Question: I have There PHP File getting Data From MySQL Database called:
the clubs.php list all clubs from 'tbleclubs' table and it looks like:
clubs.php
'''
$database = new Database();
$res = $Db->query("SELECT * FROM tblclubs");
foreach ($res as $dataRow): ?>
<span><?php echo $dataRow['id']; ?></span>
<span><a hrer=""><?php echo $dataRow['name']; ?> </a></span>
<?php endforeach; ?>
'''
and club.php listing all players in a club from 'tblclub' table
club.php
'''
$database = new Database();
$res = $Db->query("SELECT * FROM tblpclub");
foreach ($res as $dataRow): ?>
<span><?php echo $dataRow['id']; ?></span>
<span><a hrer=""><?php echo $dataRow['name']; ?> </a></span>
<?php endforeach; ?>
'''
and finally the 'player.php' is from 'tbleplayer':
player.php
'''
$database = new Database();
$res = $Db->query("SELECT * FROM tblplayers");
foreach ($res as $dataRow): ?>
<span><?php echo $dataRow['id']; ?></span>
<span><a hrer=""><?php echo $dataRow['name']; ?> </a></span>
<?php endforeach; ?>
'''
I have set up a Foreign Key(FK) for tblclub as 'clubs_id' and for tblplayers as 'club_id'.
Now, my question is, how can I dynamically navigate to each selected item in next page like:
clubs->club->player
Thanks

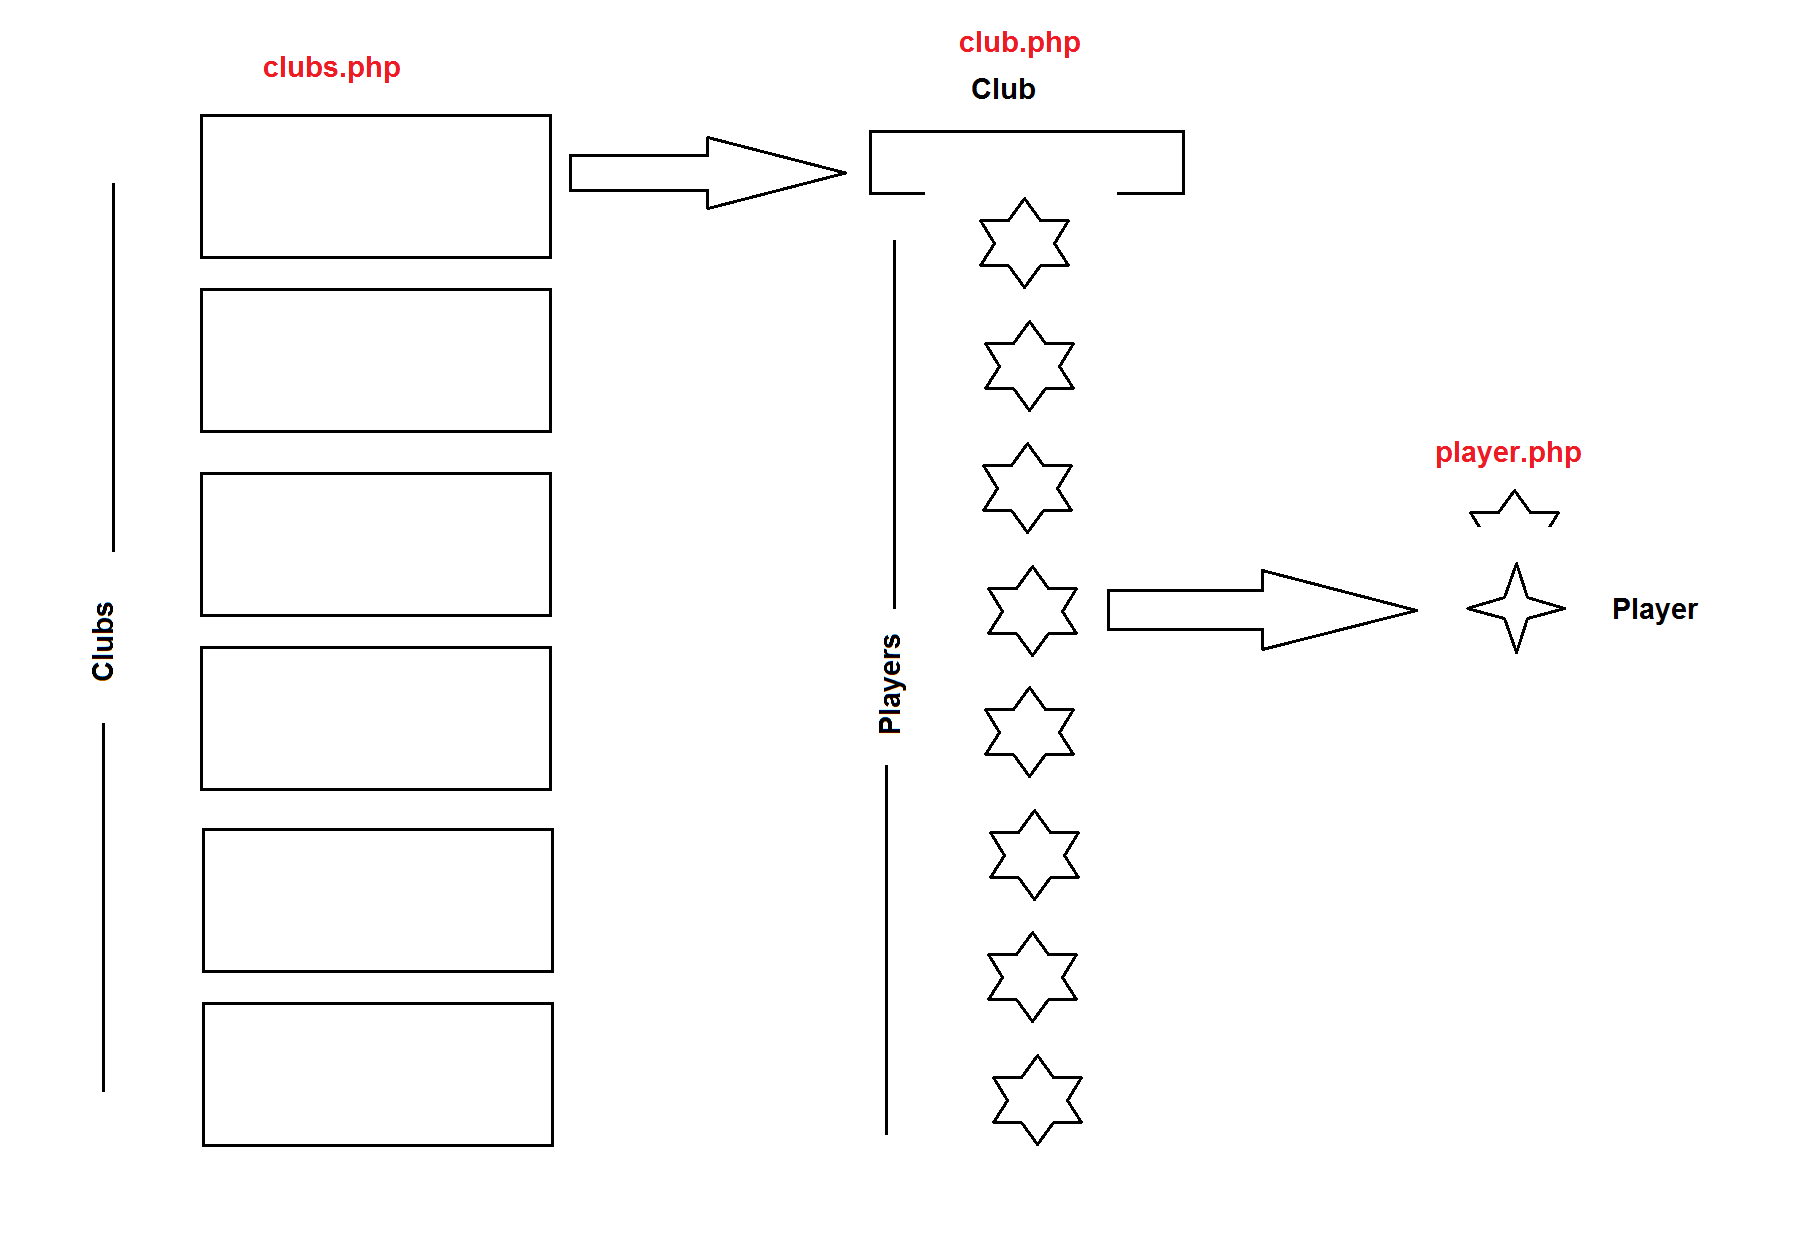
Answer: Ok, you are now rendering static lists.
To make the navigation dynamic you would basically need 3 things:
- - -
You have already started with links: '<a hrer="">', but it's 'href'.
- would render the overview of all clubs with links to each club
Place this in your foreach to construct the links by attaching the ids.
'''
foreach ($res as $dataRow) {
$id = $dataRow['id'];
$name = $dataRow['name'];
$link = 'club.php?id=' . $id;
echo '<span>' . $id . '</span>';
echo '<span><a href="' . $link . '">' . $name. '</a></span>';
}
'''
Now you can click for instance 'club.php?id=2'.
But 'club.php' would need to handle the incoming 'id', right?
- renders the list of players with links to each player
You basically repeat the pattern from above, but with a different anchor base, this time it's 'player.php'. You should get a list with 'player.php?id=x' links.
How to handle the 'id' in each of the scripts?
The 'id' is incoming via '$_GET'.
You can use 'var_dump($_GET['id'])' to see the value. Use a variable, like so '$id = $_GET['id']'.
(Later, when everything works: do not forget to secure and escape the incoming data properly.)
Then use '$id' in your database query:
'SELECT * FROM tblplayers WHERE player_id = ' . $id;'